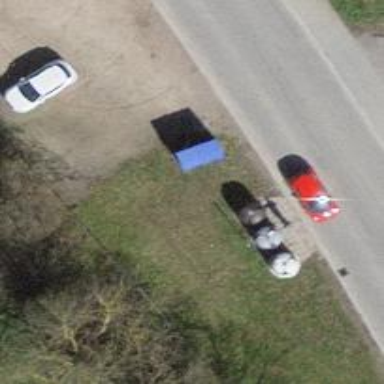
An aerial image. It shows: Recycling container at amenity designated for recycling.